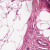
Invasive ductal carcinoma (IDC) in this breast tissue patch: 0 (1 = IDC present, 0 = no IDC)